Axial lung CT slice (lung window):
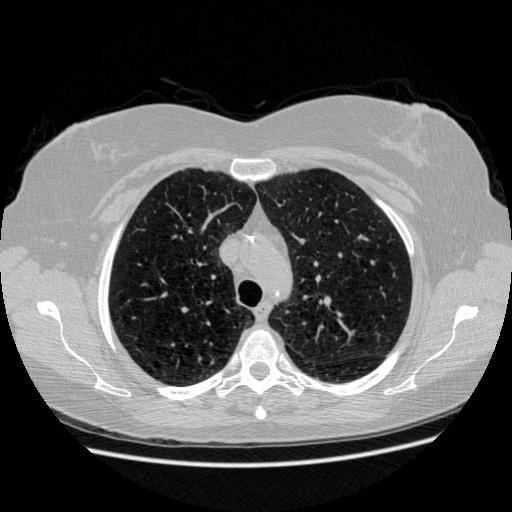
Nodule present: no